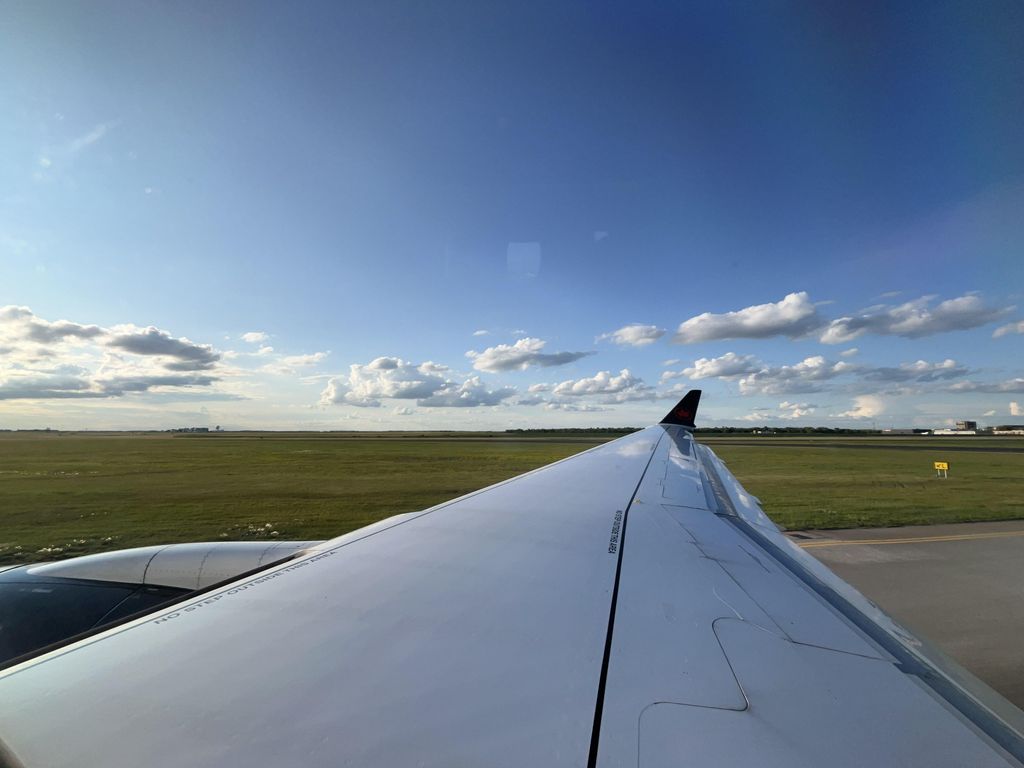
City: winnipeg